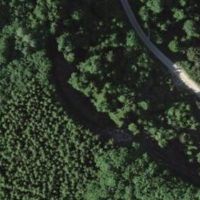
EUNIS habitat code: 44
Species observed at this site:
Galeopsis tetrahit
Tussilago farfara
Campanula trachelium